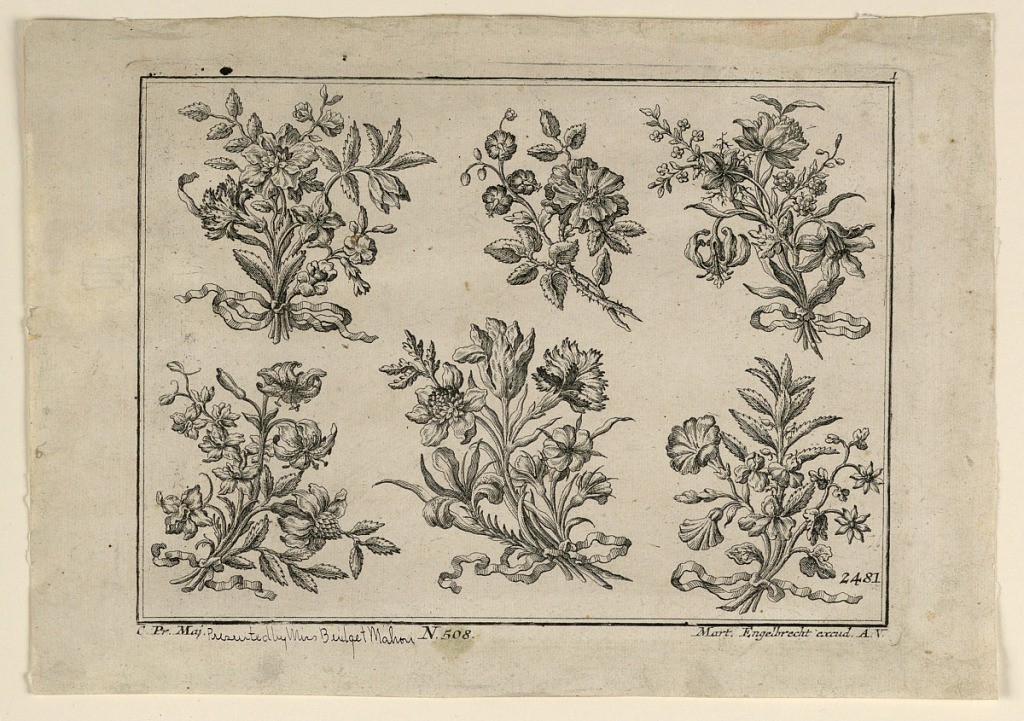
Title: Flowers
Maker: Martin Engelbrecht, German, 1684–1756
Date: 1725–50
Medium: Engraving in ink on paper
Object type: Print
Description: Bilderbogen print of posies. Top row: two twigs between two nosegays.  Bottom row: three nosegays.